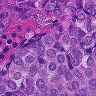
Metastatic tissue present: yes